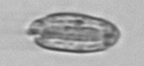
Label: Katodinium_or_Torodinium